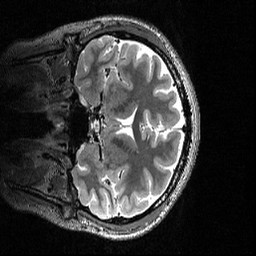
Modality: T2w
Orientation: coronal
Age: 21
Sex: female
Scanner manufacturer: siemens
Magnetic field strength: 3 T
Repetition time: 3.2 s
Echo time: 0.56 s